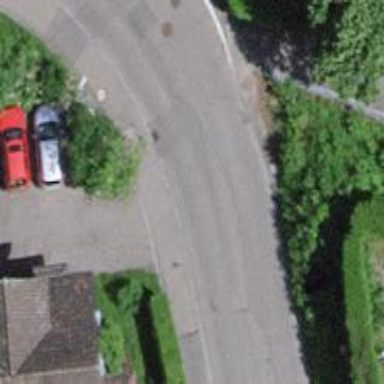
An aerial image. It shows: Asphalt road in residential area.